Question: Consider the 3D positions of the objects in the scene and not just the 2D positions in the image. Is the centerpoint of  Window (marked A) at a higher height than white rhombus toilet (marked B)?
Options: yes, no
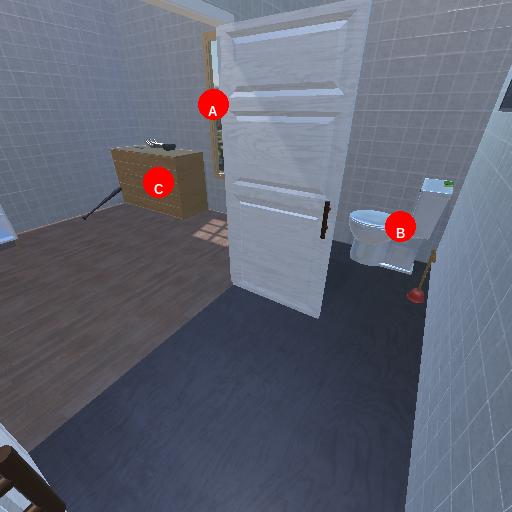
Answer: yes